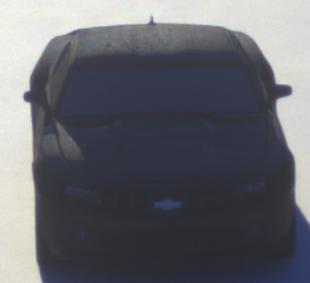
Make: Chevrolet
Model: Camaro Cabriolet 6.2 V8
Detailed model: Camaro (V) Coupé
Model produced from: 2011/09
Model produced until: 2014/02
Doors: 2
Color: black
Road condition: dry road
Daytime: sunrise or sunset
Contrast: medium contrast